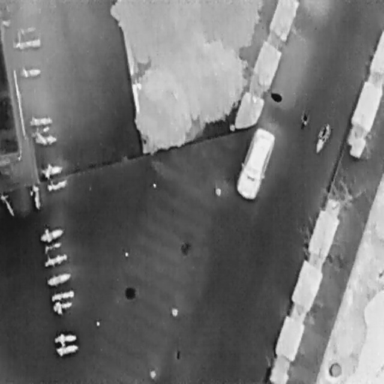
There are 18 Bicycles in the infrared image.